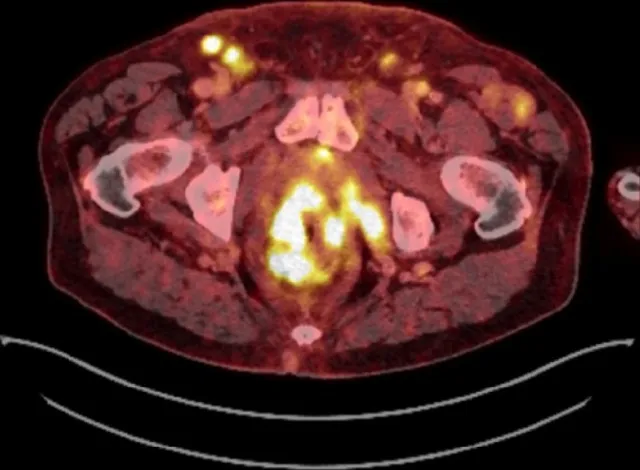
Abdominal PET-CT scan showing a rectal mass, moderate quantities of ascites, and enlarged lymph nodes in pelvis and groin.
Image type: radiology (pet)